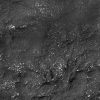
Atmospheric dust classification: not_dusty